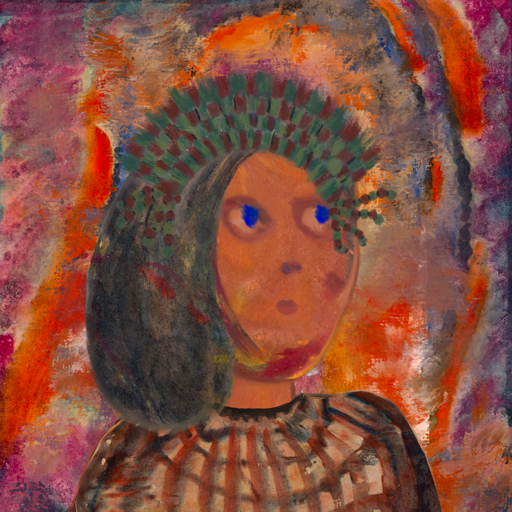
Background: Experience, Head And Neck Side: Mother_And_Son_Son, Face Side: Mother_And_Son_Mother, Bust: Orphan, Hair Side: Gypsy_Mother, Head Accessory: After_Raid_Crown, Second Necklace: Blank, Necklace: Blank, Baby: Blank